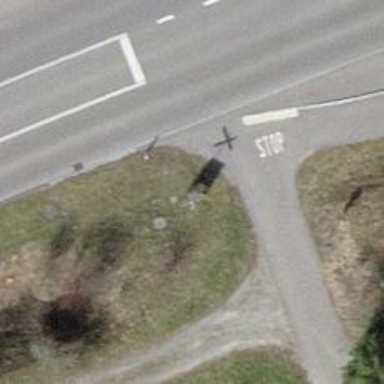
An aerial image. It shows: Guidepost providing information.